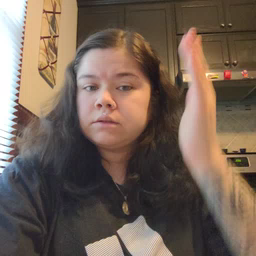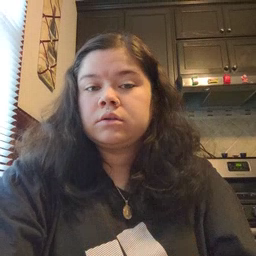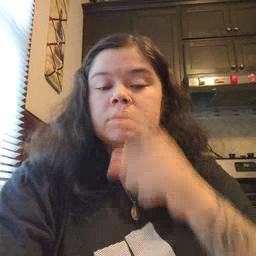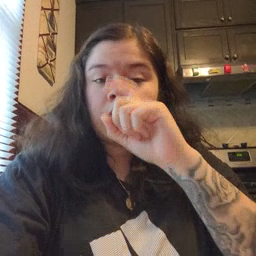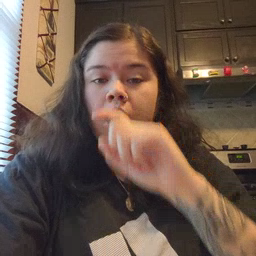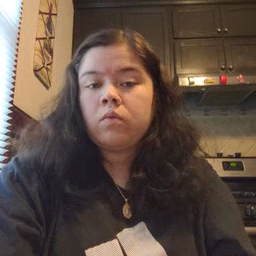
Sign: doll